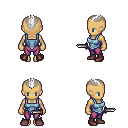
a pixel art fantasy rpg character, female body template, human, tanned skin, blue vest, magenta pants, white short mohawk hairstyle, maroon shoes, dagger, four views (front, back, left, right), 2x2 character sprite sheet, small pixel art, hard edges, no anti-aliasing